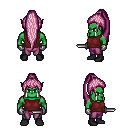
a pixel art fantasy rpg character, male body template, orc, green skin, maroon sleeveless shirt, magenta pants, pink extra-long topknot hairstyle, metal gloves, black shoes, dagger, four views (front, back, left, right), 2x2 character sprite sheet, small pixel art, hard edges, no anti-aliasing